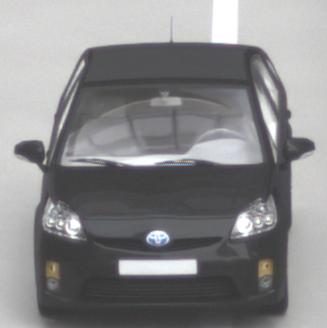
Make: Toyota
Model: Prius 1.5 Hybrid
Detailed model: Prius (HW2)
Model produced from: 2006/03
Model produced until: 2009/06
Doors: 5
Color: black
Road condition: dry road
Daytime: midday
Contrast: low contrast